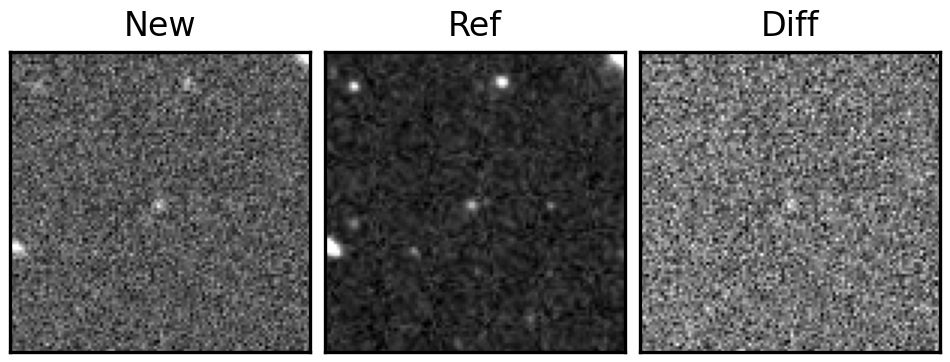
Label: real